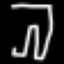
Label: pants